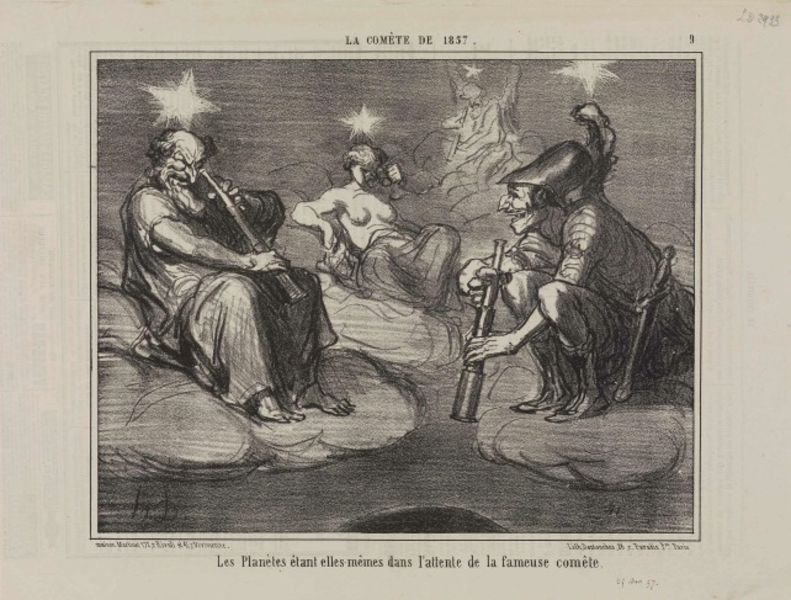
Titel: Les planètes étant elles-memes dans l'attente de la fameuse comete (La Comète de 1857, Blatt 9)
Künstler: Honoré Daumier
Standort: Karlsruhe
Institution: Staatliche Kunsthalle Karlsruhe
Schlagwörter: feathers, hands, hat, men, soldier, sword, white, women, black, figures, france, grey, hair, nose, old, painting, robe, seated, sitting, talking, woman, looking, print, hand, angel, angels, classic, classical, cloud, clouds, gods, greek, heaven, man, mythology, naked, nude, nudes, sky, girl, mountain, german, eyes, feet, helmet, night, drawing, paper, black and white, bust, caricature, cartoon, daumier, hats, humor, illustration, sketch, beard, boots, devil, french, revolution, faces, glass, smile, wings, dead, breast, newspaper, spectator, mantle, toga, theater, art, what, foot, watch, watching, pencil, heavens, lines, bare, breasts, god, goddess, godess, mars, venus, book, instruments, clown, land, zeus, saints, dagger, star, comic, waiting, latin, angle, laughing, bold, stars, wait, satire, halo, astrology, divine, noise, grin, down, telescope, demon, comet, toes, hermes, mercury, olympus, topless, gabriel, sabre, boobs\, boobs, tits, telescopes, elf, t, 20th century, planets, helmut, charicature, 1857, petrus, astronomy, spy glass, laugh, laughter, 1800s, ares, famous, comets, actor, cloulds, comedy, joke, la comete de 1857, good, stargazing, goblin, journalism, sature, observing, article, observer, looking glass, spectating, planet, binoculars, binocular, böse spott überheblich desillusionieerend, deities, wizards, judging, planest, scope, spying, astronomer, meteor, looking glss, talent, peeping, cornet, les planetes, planetes, gloud, spy, pleasures, comittee, peepingtom, p;icture, 1837, la comete, comete, jining